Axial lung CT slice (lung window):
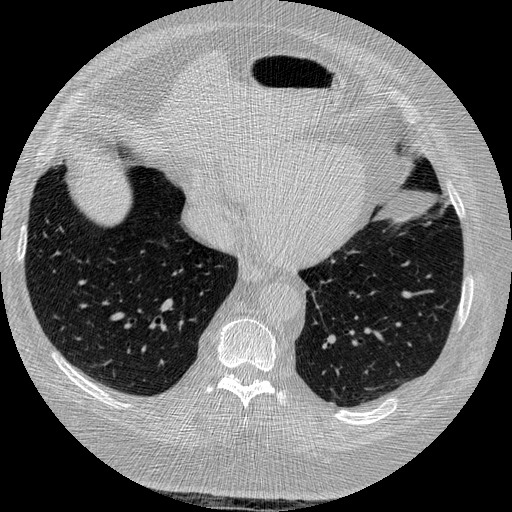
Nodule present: no